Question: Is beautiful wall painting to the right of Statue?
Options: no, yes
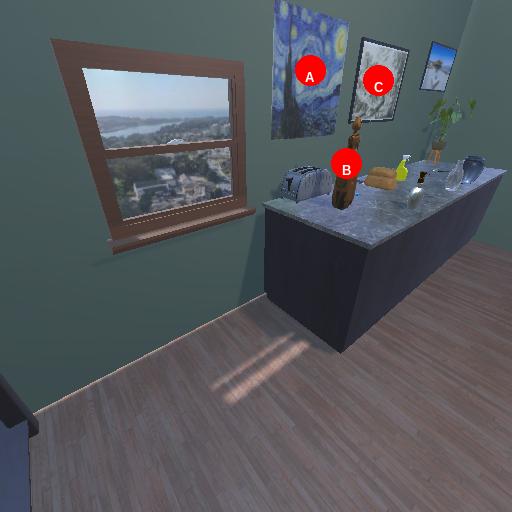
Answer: no